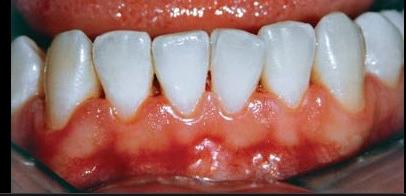
Condition: Gingivitis